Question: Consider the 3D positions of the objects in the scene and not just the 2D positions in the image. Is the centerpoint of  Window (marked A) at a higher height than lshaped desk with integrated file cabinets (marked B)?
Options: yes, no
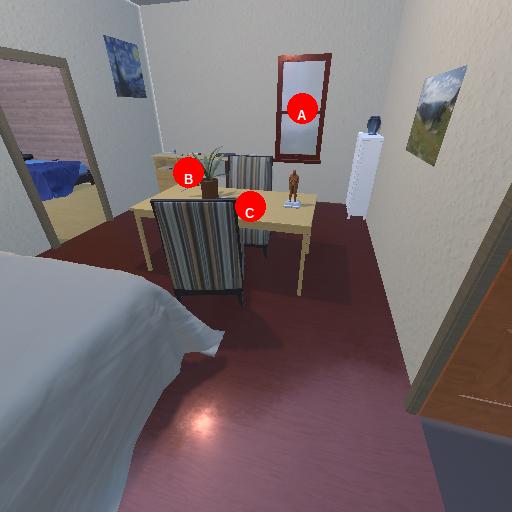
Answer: yes